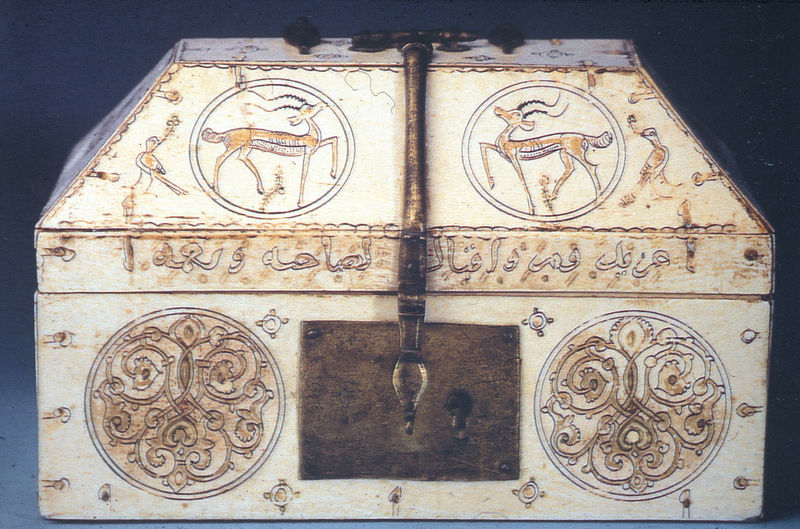
Titel: Kästchen, bemalt
Standort: Portovenere
Institution: Chiesa di S. Lorenzo
Schlagwörter: blau, vogel, weiß, gelb, blumen, braun, elegant, hell, holz, schmuck, symbol, zeichnung, rosen, schloss, tier, tiere, muster, ornament, alt, vögel, gold, wald, kreis, rund, henkel, ranken, spanien, bein, schrift, bilder, afrika, wild, inschrift, glanz, dekor, floral, ornamente, verzierung, metall, bronze, schriftzeichen, ring, geschlossen, bemalt, foto, griff, knochen, vier, eisen, truhe, deckel, messing, eckig, orient, orientalisch, form, loch, kupfer, buchstaben, kreise, kiste, schachtel, intarsie, kasten, geometrisch, arabisch, hirsch, reh, rehe, scharnier, dornen, fresken, vorderansicht, schlüssel, hörner, beschlag, schatulle, mandala, geweih, kunsthandwerk, kästchen, arabien, islam, arabesken, aufbewahrung, beschläge, schatz, verschluss, schanier, schlüsselloch, osten, symbole, elfenbein, ägypten, quadratisch, kassette, box, sarkophag, tabernakel, keltisch, antilope, antilopen, byzanz, gazelle, gazellen, schmuckkasten, trapez, hasten, schatzkiste, blümen, arabseken, re, veriziert